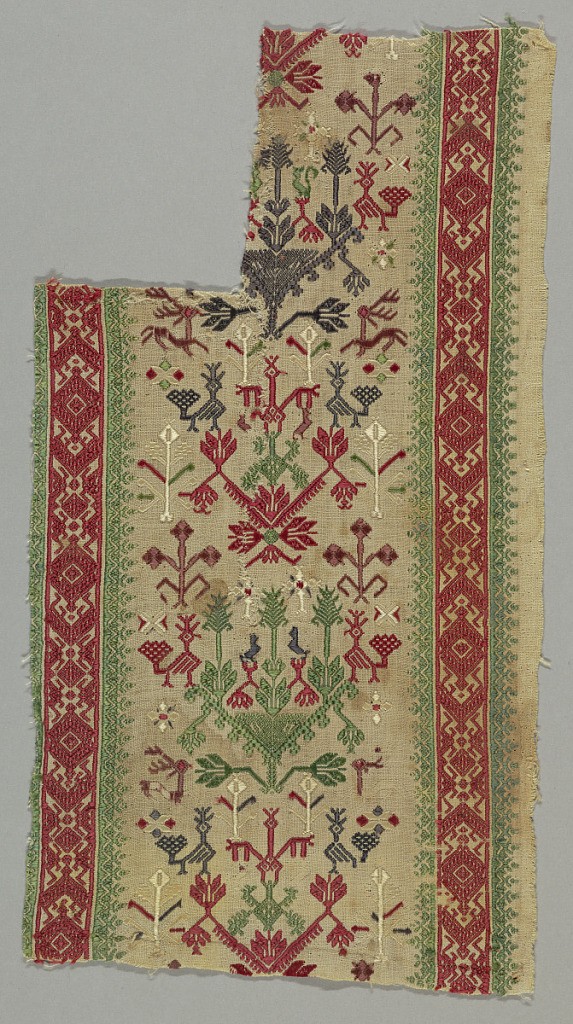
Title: Band
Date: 17th century
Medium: silk embroidery on linen foundation Technique: embroidered on plain weave
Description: Fragment of border, cream linen ground embroidered in red, green, white and black silk. Highly stylized plant forms with birds and stags confronted. Narrow guard borders.